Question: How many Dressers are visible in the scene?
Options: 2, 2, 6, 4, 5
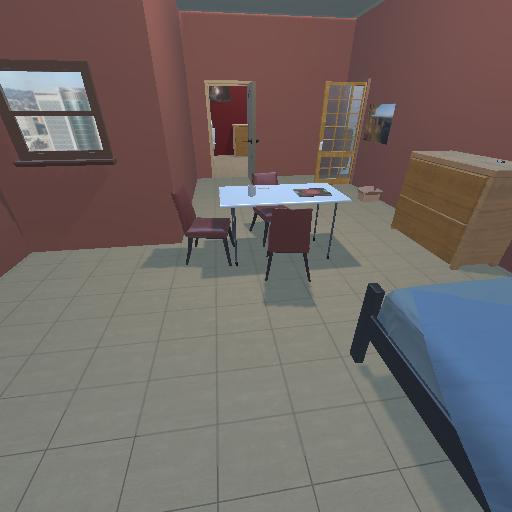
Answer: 2